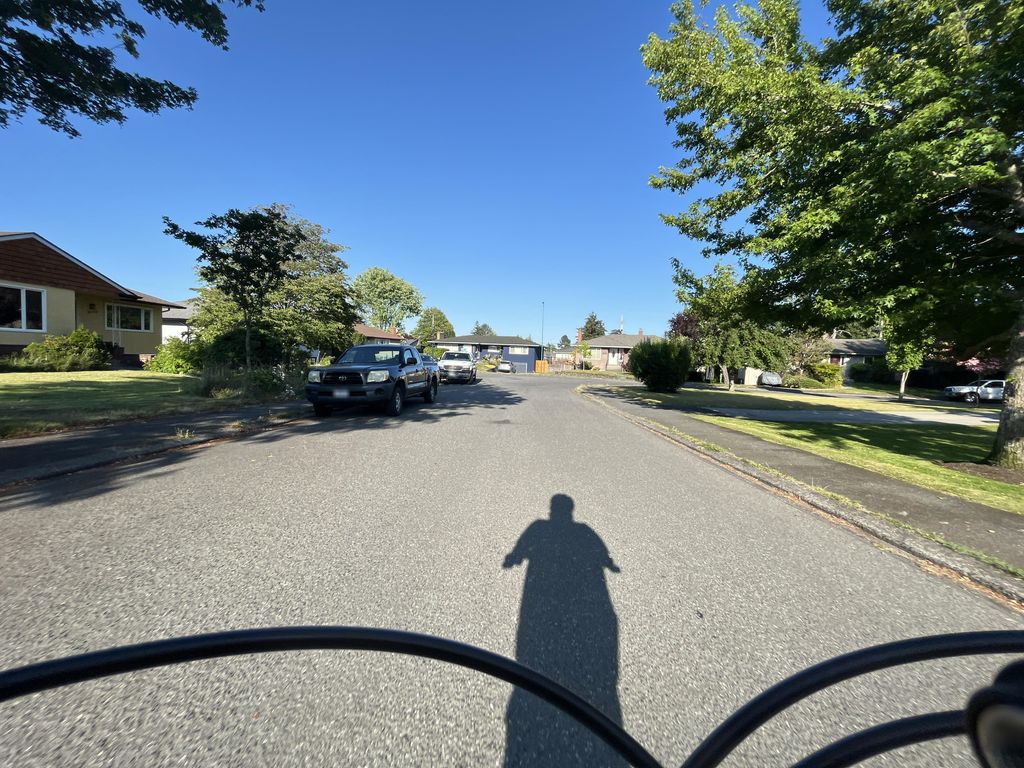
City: victoria